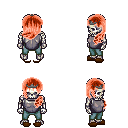
a pixel art fantasy rpg character, male body template, skeleton, steel chest armor, teal pants, red left-swept hairstyle, iron tiara, brown slippers, four views (front, back, left, right), 2x2 character sprite sheet, small pixel art, hard edges, no anti-aliasing